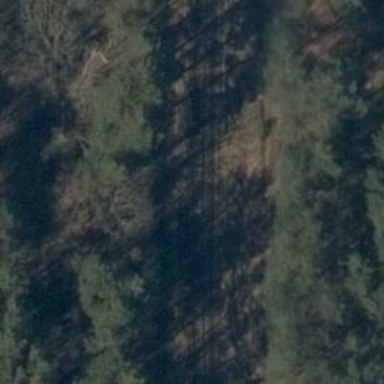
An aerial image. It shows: Railway track.